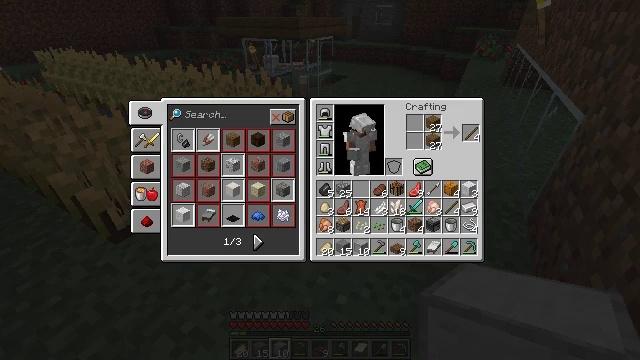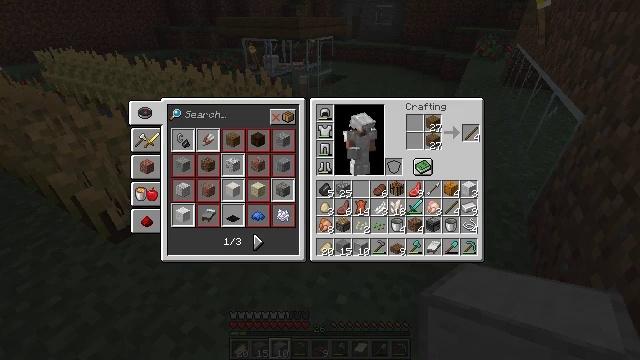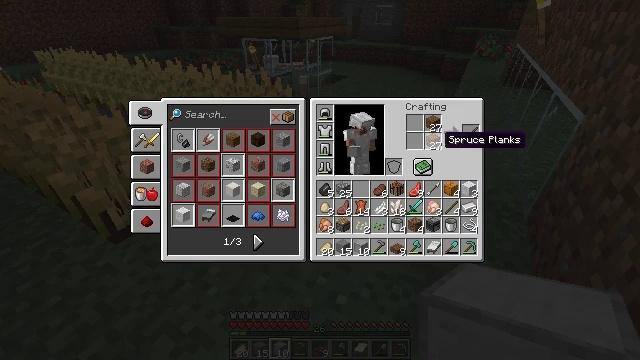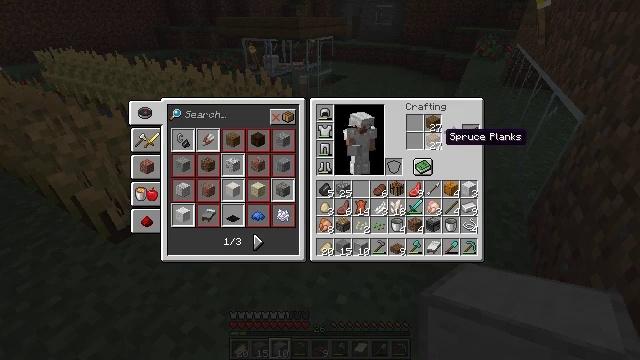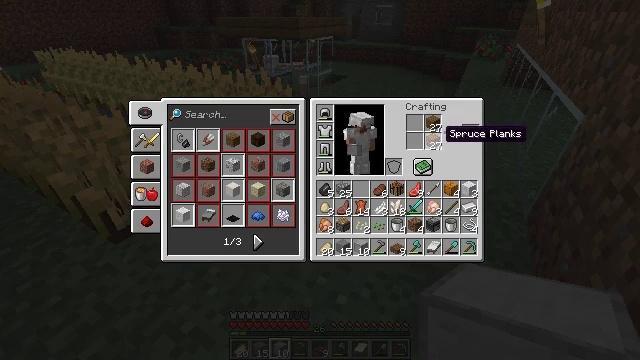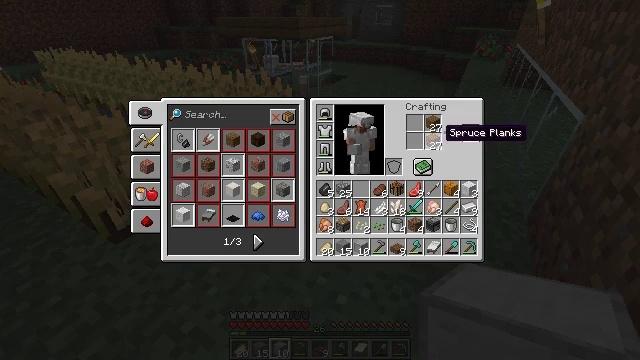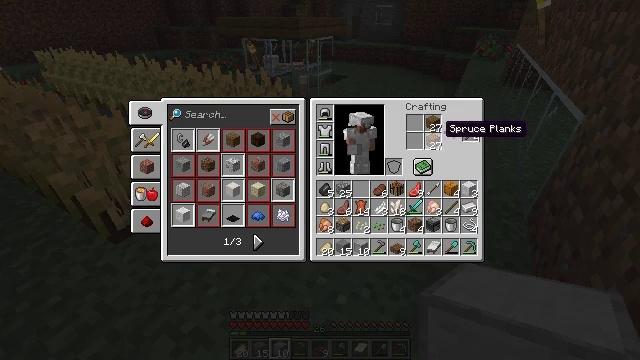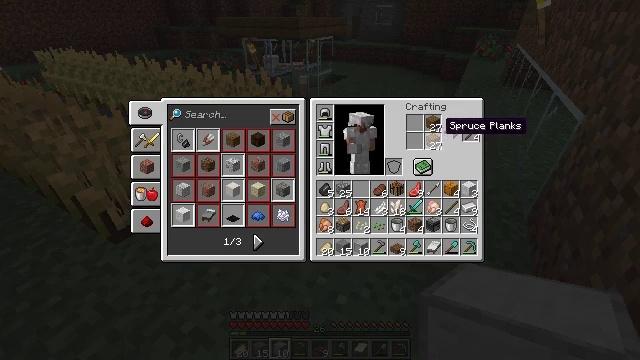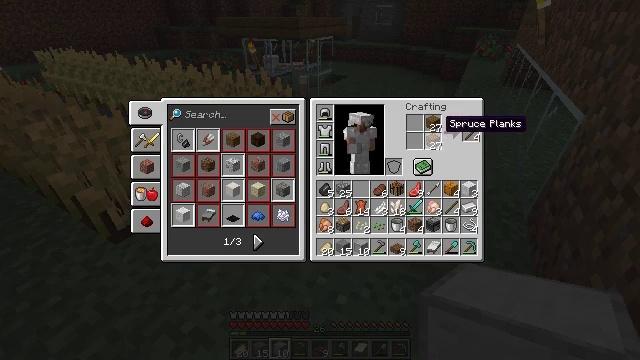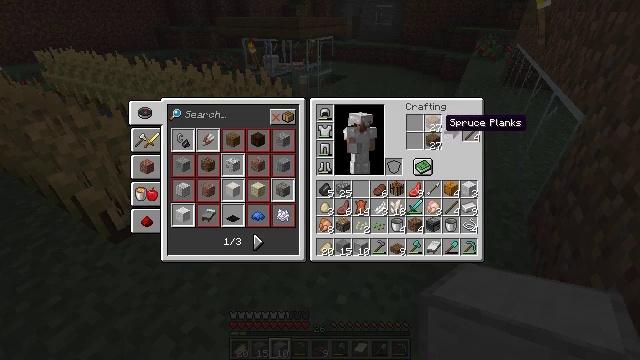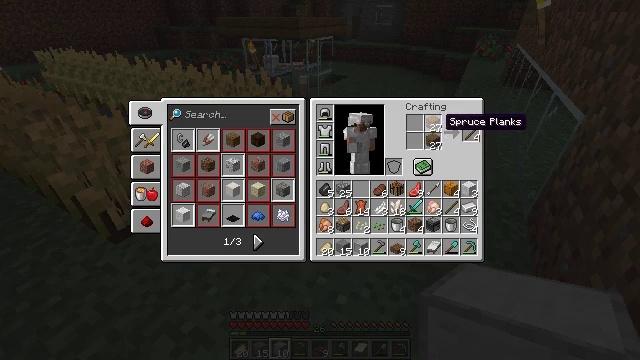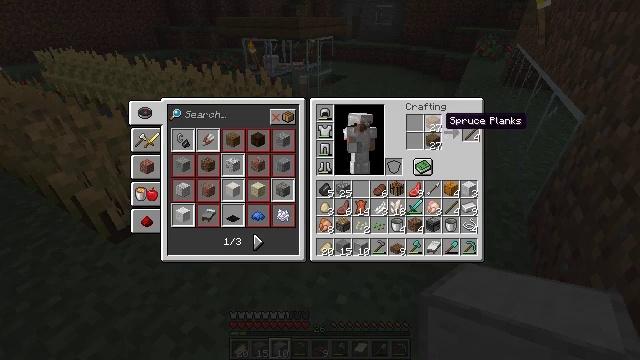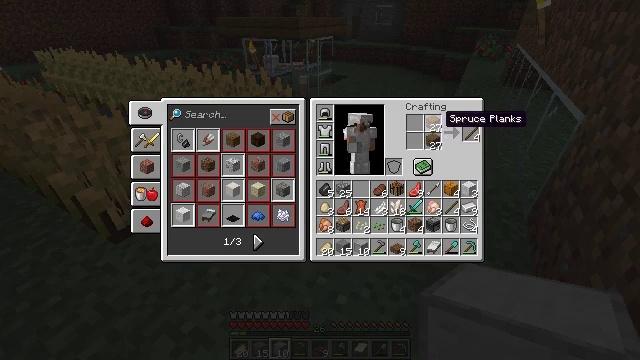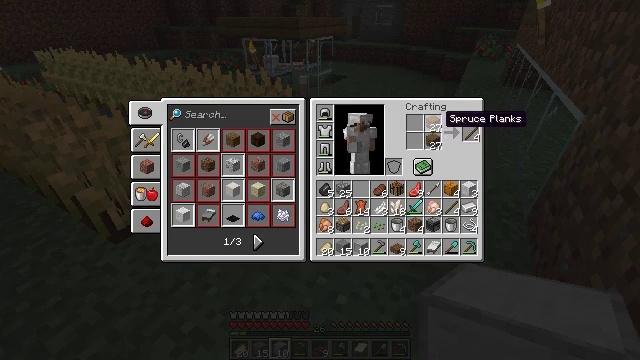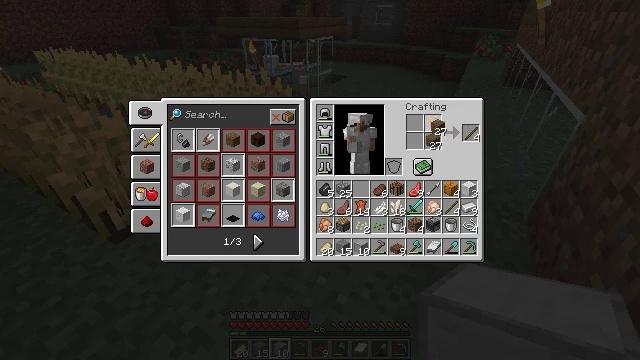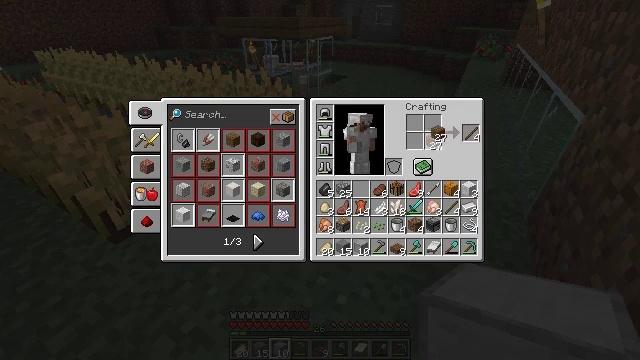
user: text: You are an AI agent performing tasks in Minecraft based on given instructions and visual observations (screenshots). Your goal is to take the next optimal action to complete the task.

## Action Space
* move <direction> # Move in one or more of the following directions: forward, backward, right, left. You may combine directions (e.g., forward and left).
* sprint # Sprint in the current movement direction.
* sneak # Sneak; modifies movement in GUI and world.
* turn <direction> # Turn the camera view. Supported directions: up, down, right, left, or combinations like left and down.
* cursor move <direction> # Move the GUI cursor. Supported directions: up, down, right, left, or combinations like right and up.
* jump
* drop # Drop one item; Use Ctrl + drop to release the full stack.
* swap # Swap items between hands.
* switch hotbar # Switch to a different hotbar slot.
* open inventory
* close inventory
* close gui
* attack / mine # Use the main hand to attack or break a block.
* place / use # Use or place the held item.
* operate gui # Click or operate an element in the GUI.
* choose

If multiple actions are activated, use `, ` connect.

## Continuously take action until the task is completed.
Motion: motion action
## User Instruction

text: Drop a coal.
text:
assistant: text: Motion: turn up
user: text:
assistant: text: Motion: turn up
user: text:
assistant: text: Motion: no_op
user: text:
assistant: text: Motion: no_op
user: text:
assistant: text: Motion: no_op
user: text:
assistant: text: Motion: no_op
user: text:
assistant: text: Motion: no_op
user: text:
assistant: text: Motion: no_op
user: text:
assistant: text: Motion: no_op
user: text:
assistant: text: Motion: no_op
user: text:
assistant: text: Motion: no_op
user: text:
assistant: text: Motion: no_op
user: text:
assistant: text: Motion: no_op
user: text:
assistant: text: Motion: attack / mine
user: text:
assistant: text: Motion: attack / mine
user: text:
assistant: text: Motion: no_op
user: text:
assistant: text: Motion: no_op
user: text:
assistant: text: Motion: no_op
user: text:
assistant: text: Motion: no_op
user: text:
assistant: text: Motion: attack / mine
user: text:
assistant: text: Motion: attack / mine
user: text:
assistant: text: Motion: turn down
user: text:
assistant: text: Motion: no_op
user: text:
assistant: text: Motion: no_op
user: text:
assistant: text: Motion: no_op
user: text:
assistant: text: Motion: no_op
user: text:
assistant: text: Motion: no_op
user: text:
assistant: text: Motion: no_op
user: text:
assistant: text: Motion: no_op
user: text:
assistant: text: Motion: attack / mine